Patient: sex M, age 47
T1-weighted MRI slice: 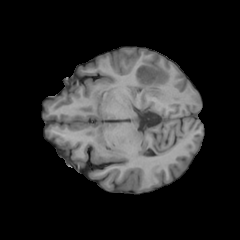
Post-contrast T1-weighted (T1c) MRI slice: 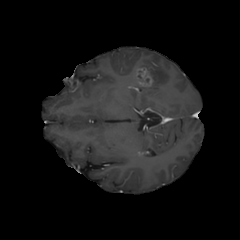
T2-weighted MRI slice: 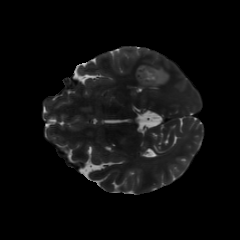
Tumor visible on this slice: yes
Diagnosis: Glioblastoma, IDH-wildtype
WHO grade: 4